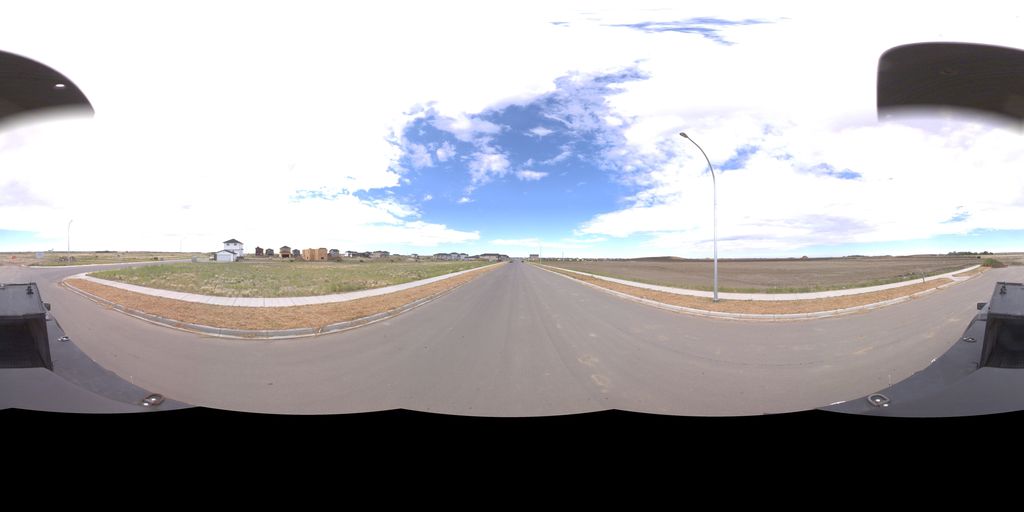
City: saskatoon